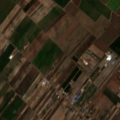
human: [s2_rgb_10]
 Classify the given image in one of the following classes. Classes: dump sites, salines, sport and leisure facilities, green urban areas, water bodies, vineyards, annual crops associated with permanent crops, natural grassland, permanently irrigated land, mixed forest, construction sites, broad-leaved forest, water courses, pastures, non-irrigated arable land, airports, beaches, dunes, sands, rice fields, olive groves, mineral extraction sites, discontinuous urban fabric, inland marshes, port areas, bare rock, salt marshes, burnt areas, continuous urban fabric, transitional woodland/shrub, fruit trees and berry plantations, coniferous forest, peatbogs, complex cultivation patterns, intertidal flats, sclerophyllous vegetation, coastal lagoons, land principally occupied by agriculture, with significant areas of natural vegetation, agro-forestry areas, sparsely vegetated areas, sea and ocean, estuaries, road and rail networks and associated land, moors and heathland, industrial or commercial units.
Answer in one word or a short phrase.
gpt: discontinuous urban fabric, permanently irrigated land, vineyards